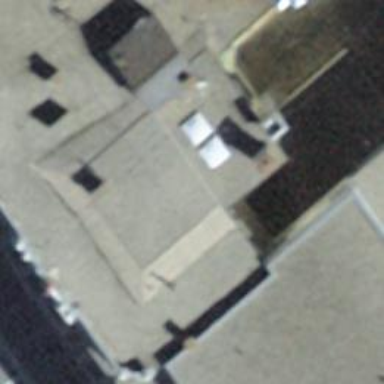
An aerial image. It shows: Building with surveillance equipment installed.